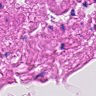
Metastatic tissue present: no